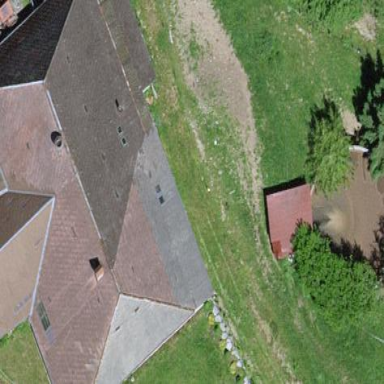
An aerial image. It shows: Farm building.